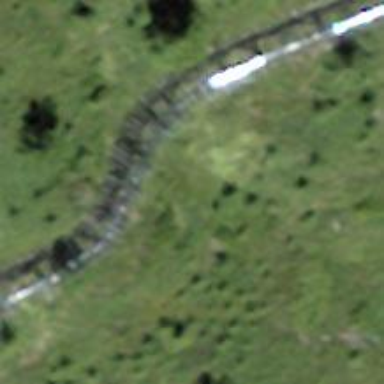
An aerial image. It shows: Fence designed to prevent avalanches.